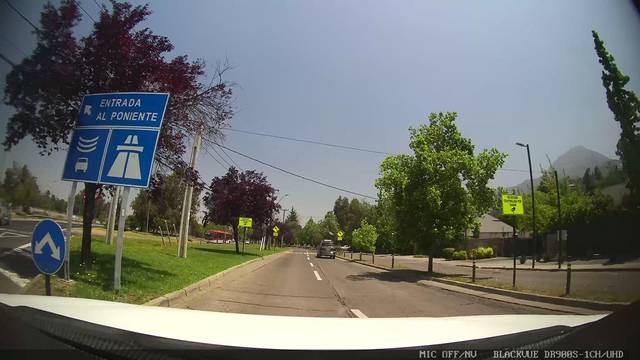
Region: Chile
Coordinates: -33.376, -70.563